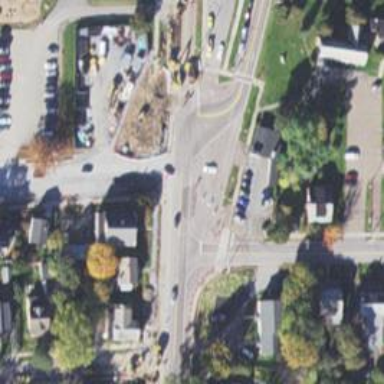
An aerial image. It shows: Roundabout on primary highway.